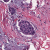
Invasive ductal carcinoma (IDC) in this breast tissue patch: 1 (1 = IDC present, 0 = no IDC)